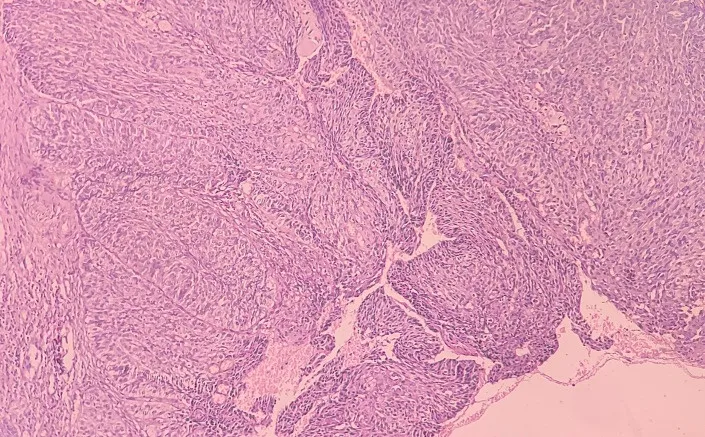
Haematoxylin and eosin-stained tissue section at 10x (low power view) showing islands of squamous cells with basaloid component.
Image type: pathology (h&e)